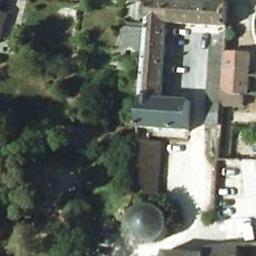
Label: church